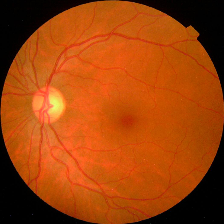
Diabetic retinopathy grade: No DR